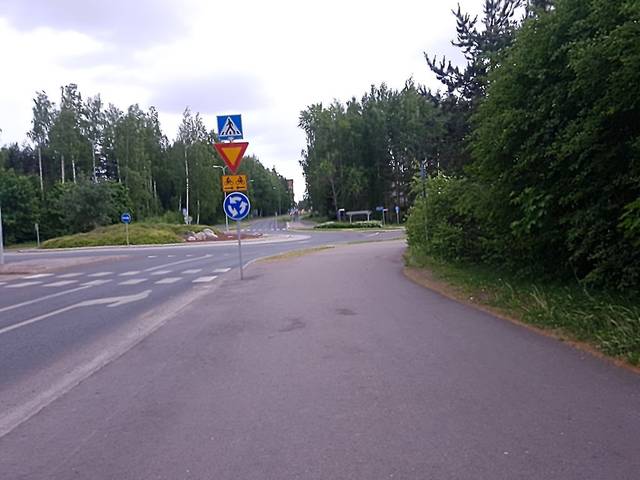
Region: Finland
Coordinates: 60.266, 24.882